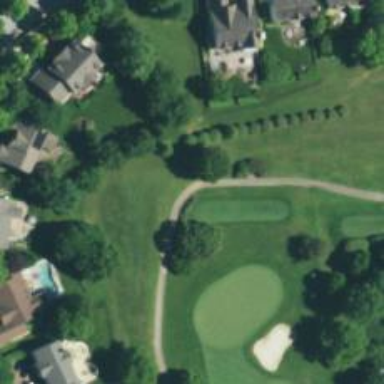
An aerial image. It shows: Well-maintained golf cart path.